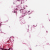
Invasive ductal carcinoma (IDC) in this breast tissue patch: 0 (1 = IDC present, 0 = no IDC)